Question: Trying to run a simple SQL query, but I keep getting the same error and I can't find a solution.
'''
$user_id = Auth::user()->id;
$article_id = Request::input('articleId');
$results = DB::select('select *
from favorites
where user_id = $user_id AND article_id = $article_id');
'''
The variables '$user_id' and '$article_id' work, I tested that by 'echo'ing' them.
> SQLSTATE[42S22]: Column not found: 1054 Unknown column '$user_id' in
'where clause' (SQL: select * from favorites where user_id = $user_id
AND article_id = $article_id)

How can I solve this issue?
Thanks in advance
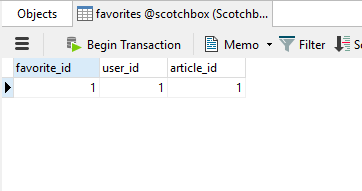
Answer: You should either use double qoutes:
'''
"select *
from favorites
where user_id = $user_id AND article_id = $article_id"
'''
or single with concatenation
'''
'select *
from favorites
where user_id = '.$user_id.' AND article_id = '.$article_id ;
'''